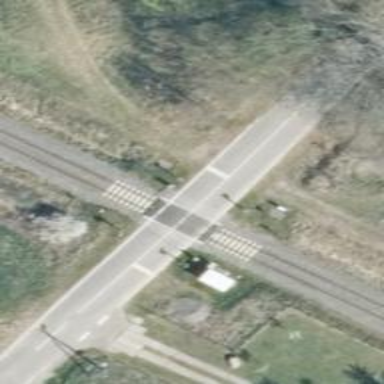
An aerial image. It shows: Level crossing along the railway.